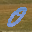
Label: 0